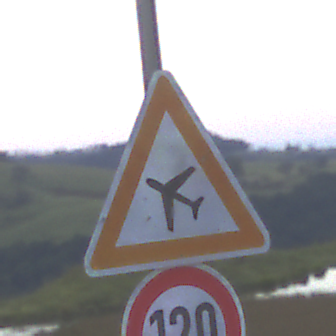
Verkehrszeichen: FlugbetriebRechts
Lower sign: Geschwindigkeit120
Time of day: SunriseSunset
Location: Outdoor (Nature)
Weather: PartlyCloudy
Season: NotSpecified
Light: Natural